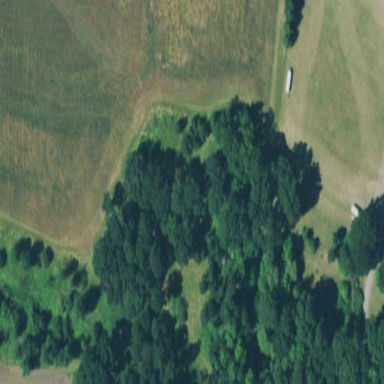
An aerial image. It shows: Campsite where tents and caravans are present. There are also picnic tables available.